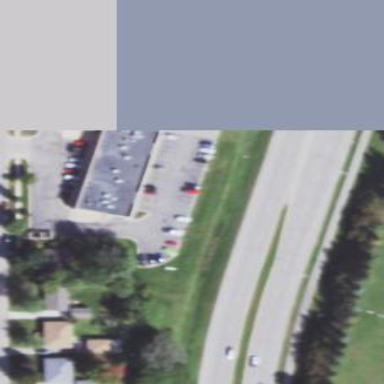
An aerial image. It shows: Customer parking area available at this site.